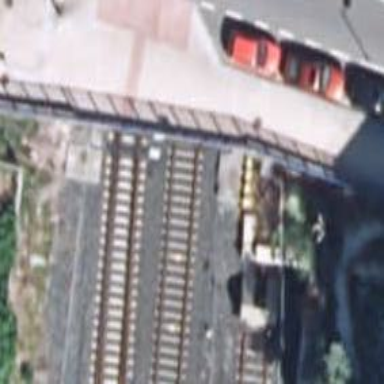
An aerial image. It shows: Railway with electrified contact lines.